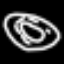
Label: donut